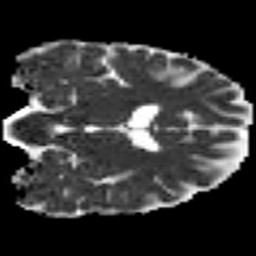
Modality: MD
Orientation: coronal
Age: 46
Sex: male
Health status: ill
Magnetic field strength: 3 T
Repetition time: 9 s
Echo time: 0.093 s